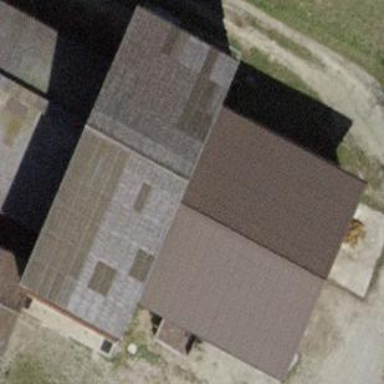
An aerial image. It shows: Farm auxiliary building.